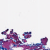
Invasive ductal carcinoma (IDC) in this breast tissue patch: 0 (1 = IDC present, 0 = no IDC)